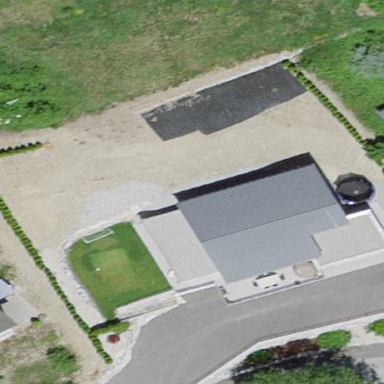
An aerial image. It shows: Simple and straightforward house.